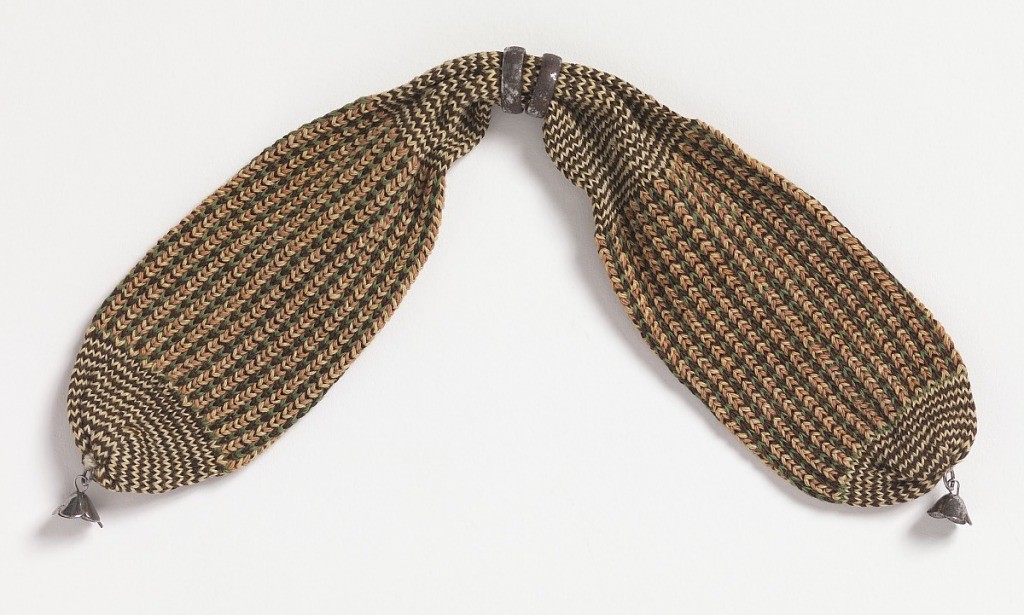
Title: Miser's purse
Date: early–mid-19th century
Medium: cotton, steel rings and ornaments Technique: knitted
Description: Knitted miser's purse in green, pink, brown and white, with steel rings and bell-shaped ornaments at each end.